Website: walmart
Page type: account-selection
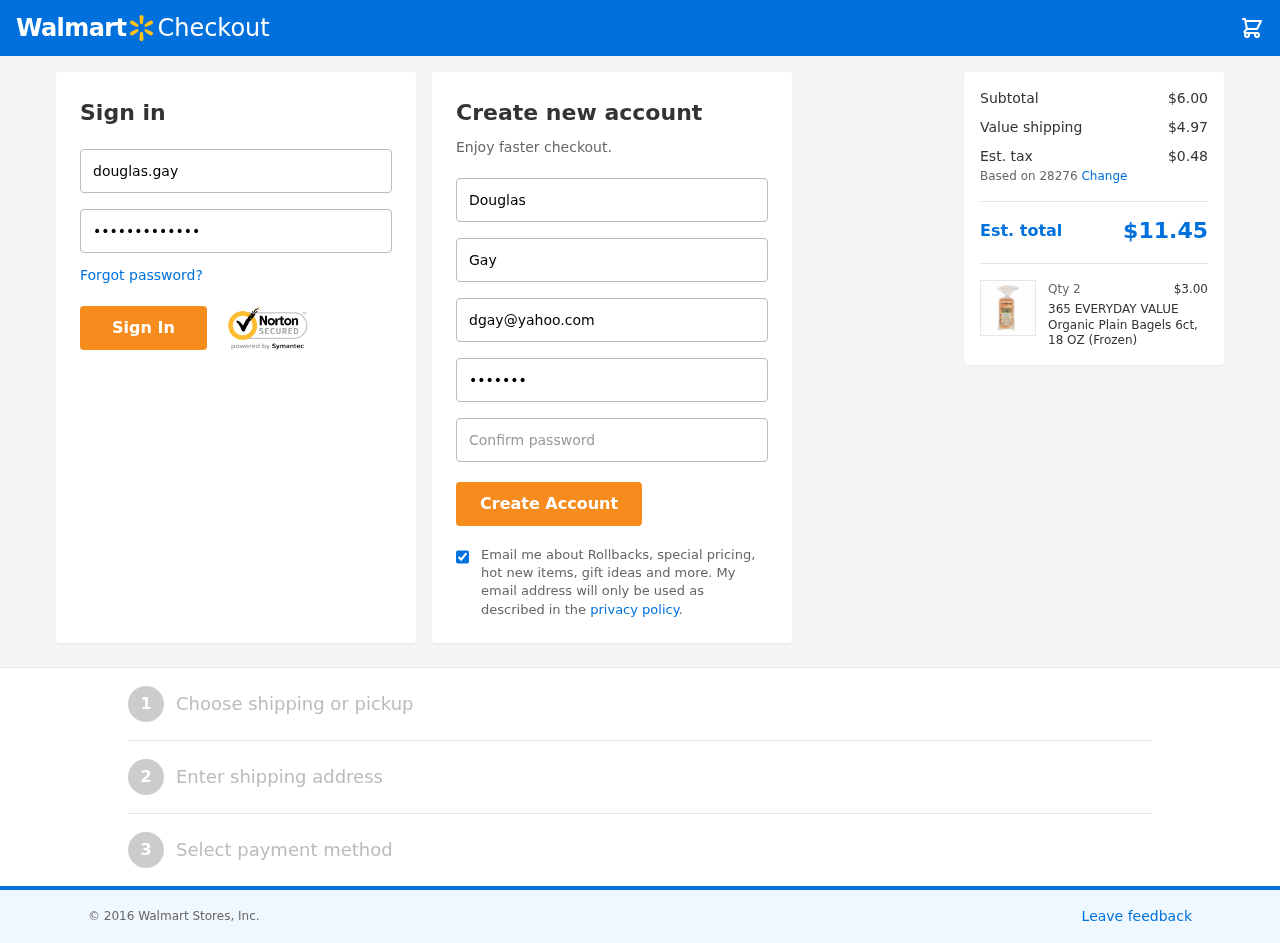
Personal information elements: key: PII_EMAIL
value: dgay@yahoo.com
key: PII_FIRSTNAME
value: Douglas
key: PII_LASTNAME
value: Gay
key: PII_LOGIN_USERNAME
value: douglas.gay
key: PII_POSTCODE
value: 28276
Product elements: key: PRODUCT1_NAME
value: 365 EVERYDAY VALUE Organic Plain Bagels 6ct, 18 OZ (Frozen)
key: PRODUCT1_PRICE
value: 3
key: PRODUCT1_QUANTITY
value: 2
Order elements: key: ORDER_SUBTOTAL
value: $6.00
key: ORDER_SHIPPING_COST
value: $4.97
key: ORDER_TAX
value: $0.48
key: ORDER_TOTAL
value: $11.45